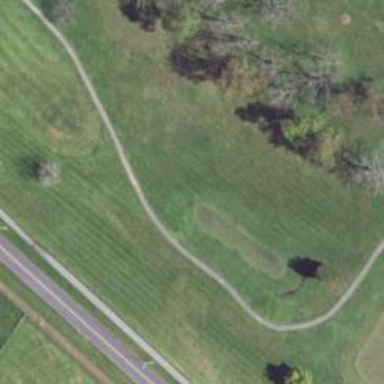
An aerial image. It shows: Golf tee.